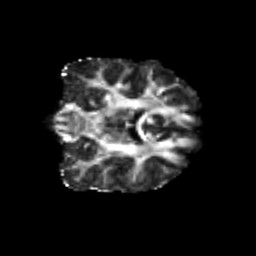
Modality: FA
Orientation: coronal
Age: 26
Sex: female
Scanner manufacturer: siemens
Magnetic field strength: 3 T
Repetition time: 3.5 s
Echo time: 0.125 s